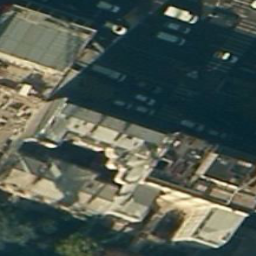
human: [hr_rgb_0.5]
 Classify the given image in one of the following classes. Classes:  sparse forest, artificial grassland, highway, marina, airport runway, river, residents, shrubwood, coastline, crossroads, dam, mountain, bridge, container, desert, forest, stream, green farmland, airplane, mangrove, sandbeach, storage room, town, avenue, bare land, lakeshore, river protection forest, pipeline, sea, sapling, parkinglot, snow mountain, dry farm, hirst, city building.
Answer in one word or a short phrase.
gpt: city building